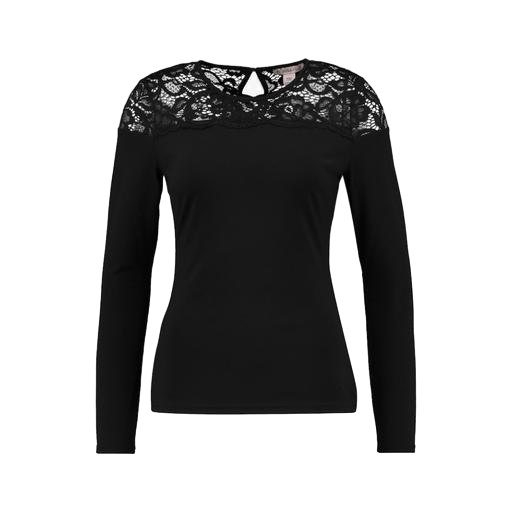
black long-sleeved lace top, black eliza long-sleeved top, black lace-yoke jersey t-shirt, white background